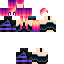
A female human skin with medium skin, wearing red long hair dressed in a blue hoodie and black pants, featuring a closed mouth.